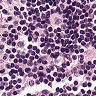
Metastatic tissue present: no